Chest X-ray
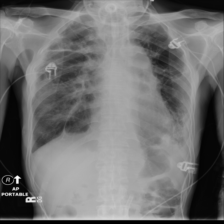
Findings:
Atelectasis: negative
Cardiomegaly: negative
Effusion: negative
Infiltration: negative
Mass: negative
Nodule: negative
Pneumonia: negative
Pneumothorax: negative
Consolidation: negative
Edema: negative
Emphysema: negative
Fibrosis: negative
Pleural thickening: positive
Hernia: negative